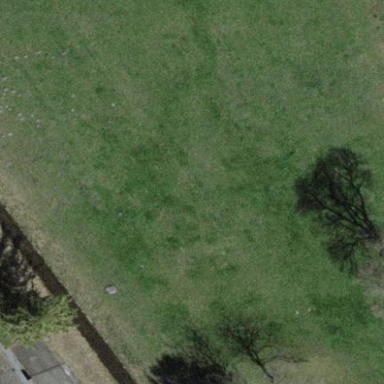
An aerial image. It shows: Area covered with grass.